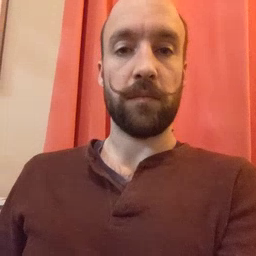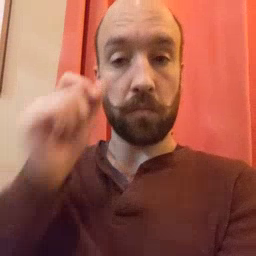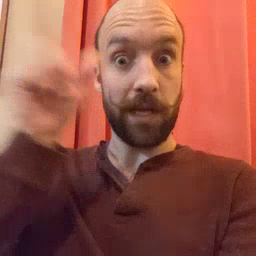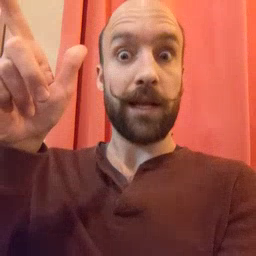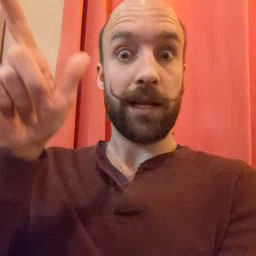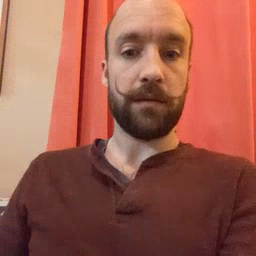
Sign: awake